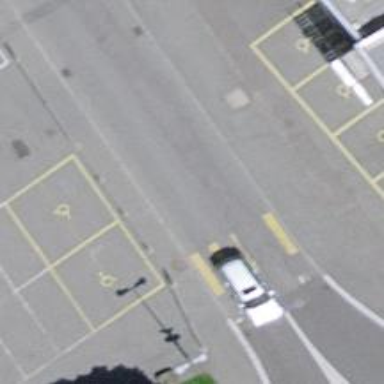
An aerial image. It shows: Uncontrolled zebra crossing on the road.